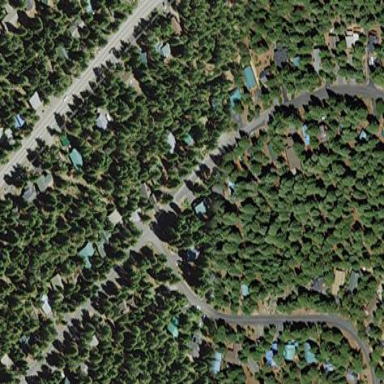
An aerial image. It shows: Evergreen needle-leaved woodland.